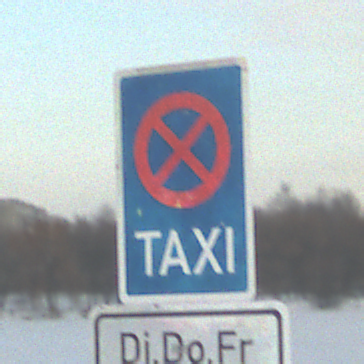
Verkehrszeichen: Taxenstand
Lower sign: ZeitangabenMitBeschraenkungAufWochentage3
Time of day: SunriseSunset
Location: Outdoor (Nature)
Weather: PartlyCloudy
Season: NotSpecified
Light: Natural